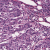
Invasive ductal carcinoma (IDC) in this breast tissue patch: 1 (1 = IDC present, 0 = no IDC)